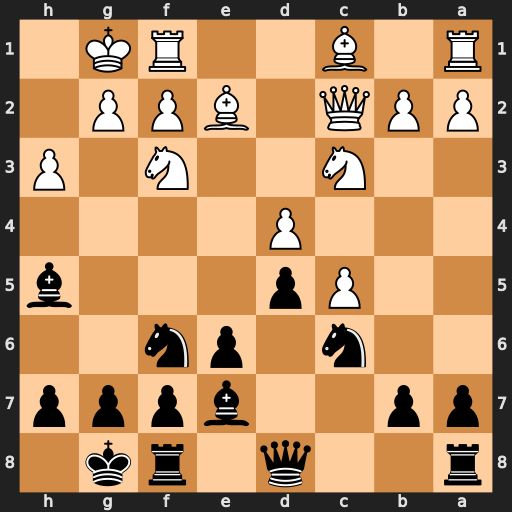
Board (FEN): r2q1rk1/pp2bppp/2n1pn2/2Pp3b/3P4/2N2N1P/PPQ1BPP1/R1B2RK1
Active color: b
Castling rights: -
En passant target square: -
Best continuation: Bxf3 Bxf3 Nxd4